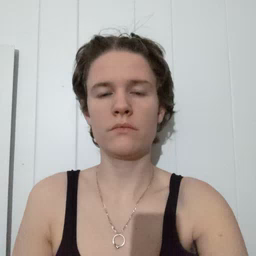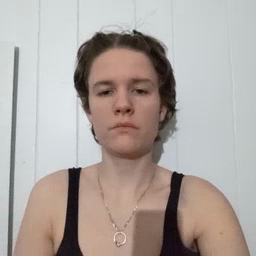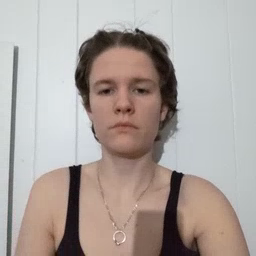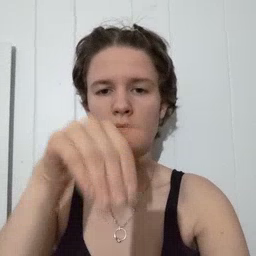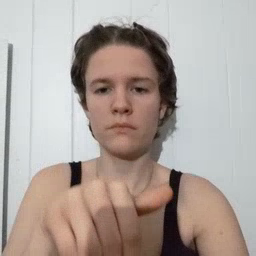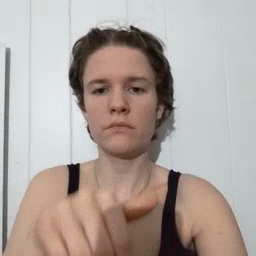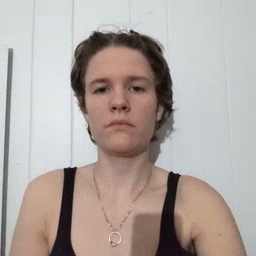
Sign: night